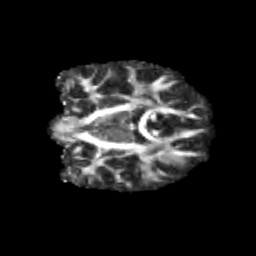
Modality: FA
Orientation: coronal
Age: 12
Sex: male
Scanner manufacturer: siemens
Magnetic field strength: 3 T
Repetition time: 3.8 s
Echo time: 0.07 s